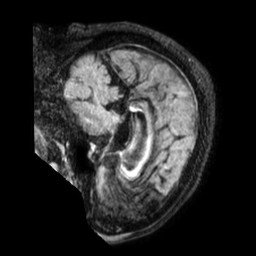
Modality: FLAIR
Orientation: sagittal
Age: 82
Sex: female
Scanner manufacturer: philips
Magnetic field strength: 1.5 T
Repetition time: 4.8 s
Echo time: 0.3363 s